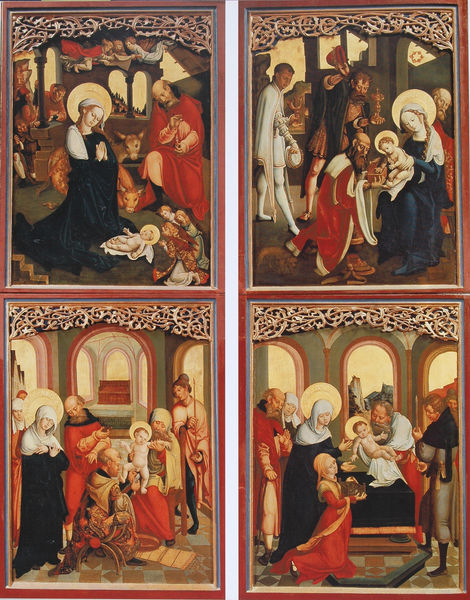
Titel: Hochaltar, Flügel-Innenseiten
Künstler: Meister des Lautenbacher Hochaltares
Standort: Lautenbach im Renchtal
Institution: St. Mariä Krönung
Schlagwörter: blau, flügel, gemälde, grün, menschen, bunt, fenster, hut, raum, schwarz, tür, weiss, rot, tier, tiere, haube, teppich, bibel, geschichte, mensch, kirche, gold, kind, gotik, esel, engel, bilder, bogen, kuh, baby, rundbogen, vier, gewölbe, torbogen, nonne, reihe, stiefel, beten, altar, heiligenschein, nimbus, christus, jesus, mittelalter, andacht, priester, stall, könige, tempel, heilige, opferung, heilig, taufe, maria, madonna, anbetung, hirten, abfolge, szenen, heimsuchung, christi, josef, joseph, geburt, kalb, weihnachten, jesuskind, köln, gesprenge, retabel, tafeln, flügelaltar, zyklus, maris, gaben, diptychon, christuskind, darbringung, leben jesu, beschneidung, leidensweg, epiphanie, heilige drei könige, anbegung, hä, simeon, vier bilder, drei heilige, heiligen drei könige, 4, mutter maria, aussenseite, holzbilder, mirgenland, blaumaria